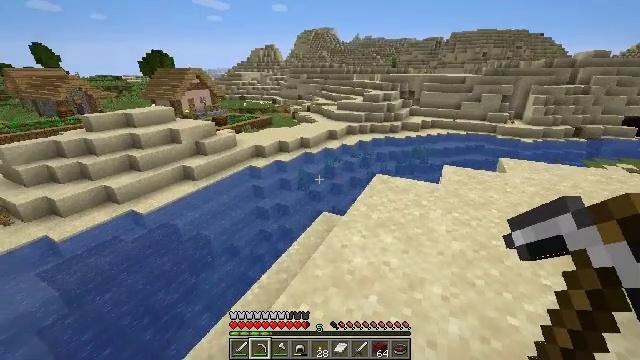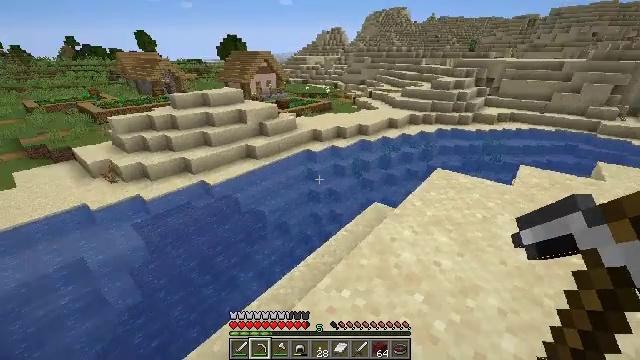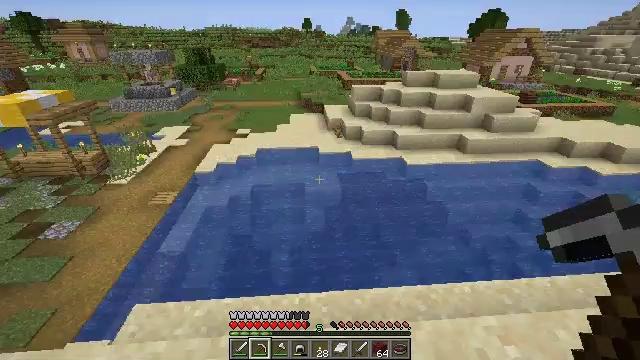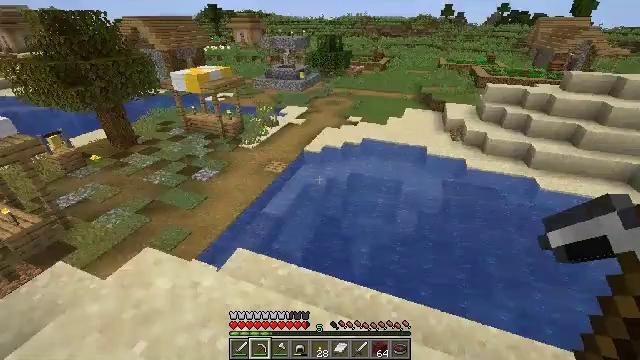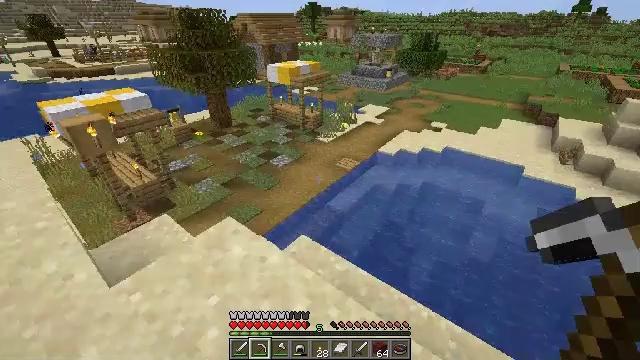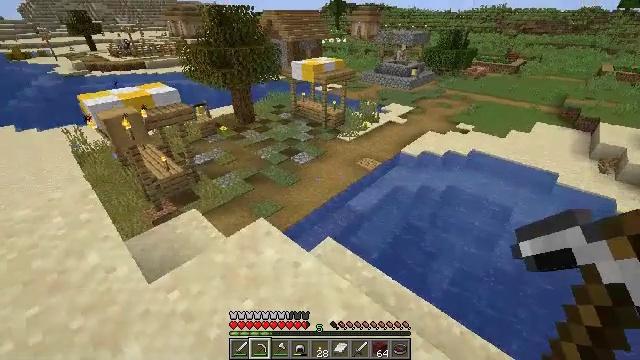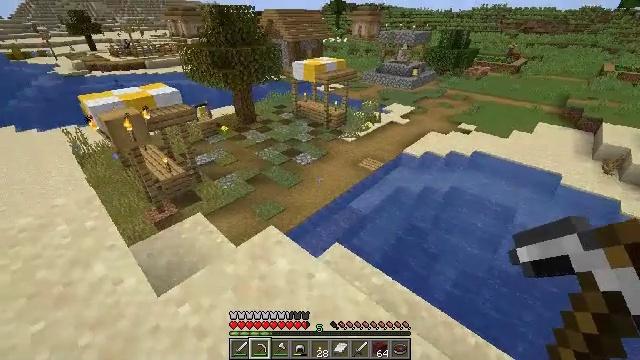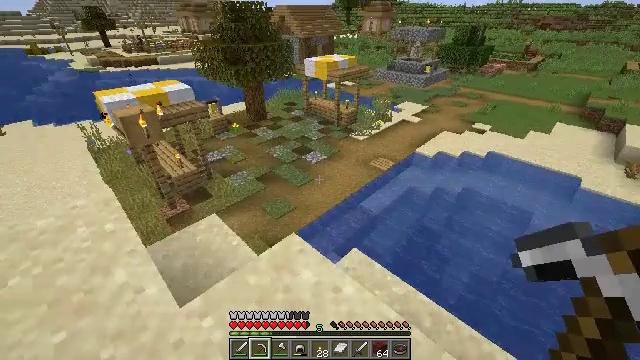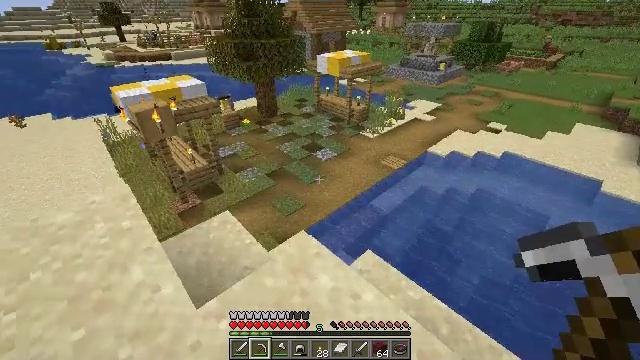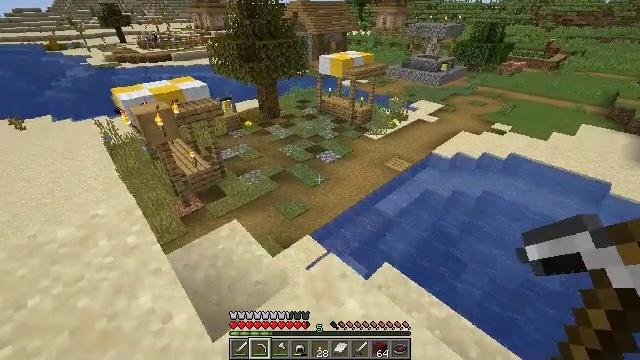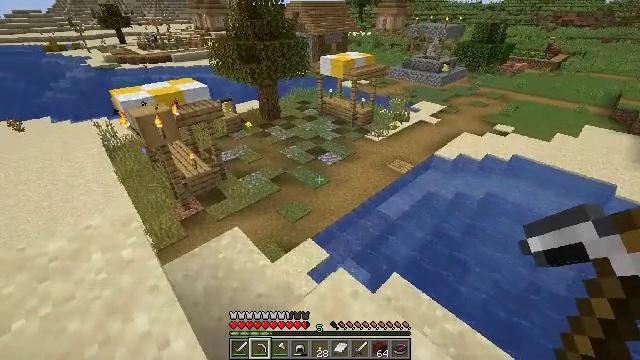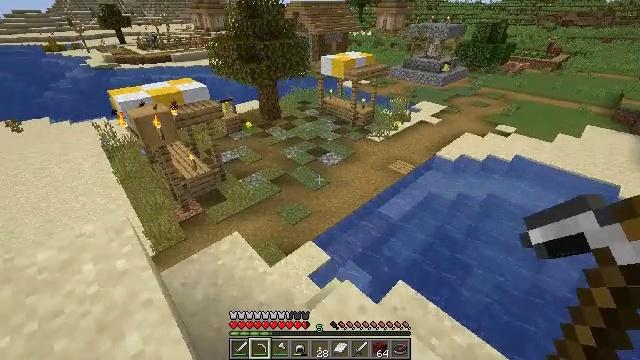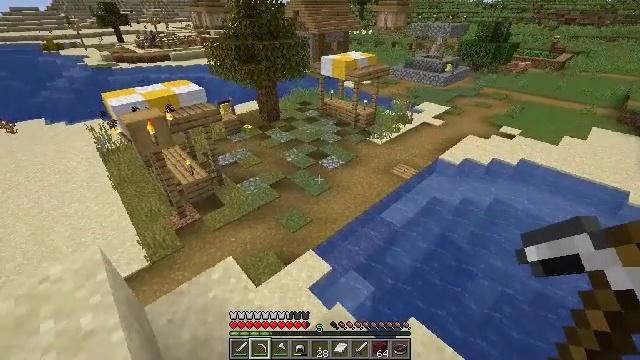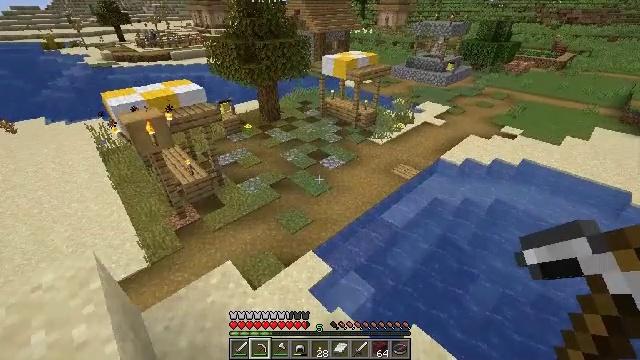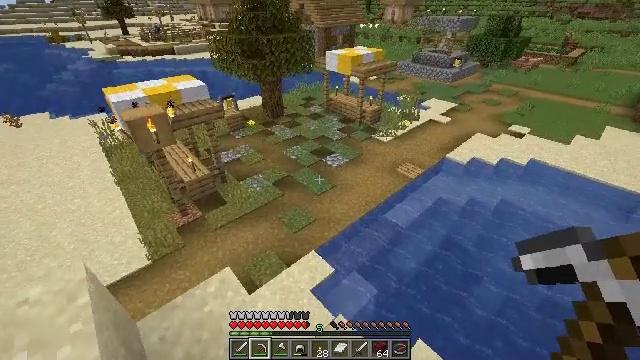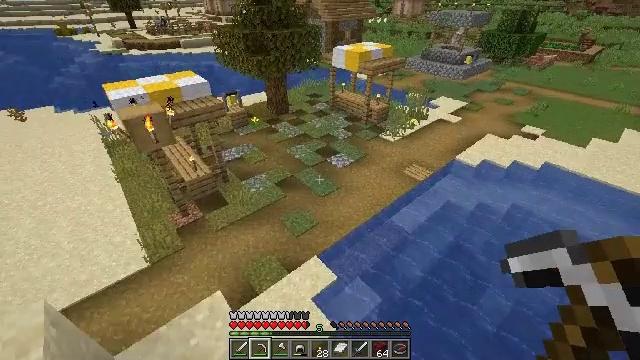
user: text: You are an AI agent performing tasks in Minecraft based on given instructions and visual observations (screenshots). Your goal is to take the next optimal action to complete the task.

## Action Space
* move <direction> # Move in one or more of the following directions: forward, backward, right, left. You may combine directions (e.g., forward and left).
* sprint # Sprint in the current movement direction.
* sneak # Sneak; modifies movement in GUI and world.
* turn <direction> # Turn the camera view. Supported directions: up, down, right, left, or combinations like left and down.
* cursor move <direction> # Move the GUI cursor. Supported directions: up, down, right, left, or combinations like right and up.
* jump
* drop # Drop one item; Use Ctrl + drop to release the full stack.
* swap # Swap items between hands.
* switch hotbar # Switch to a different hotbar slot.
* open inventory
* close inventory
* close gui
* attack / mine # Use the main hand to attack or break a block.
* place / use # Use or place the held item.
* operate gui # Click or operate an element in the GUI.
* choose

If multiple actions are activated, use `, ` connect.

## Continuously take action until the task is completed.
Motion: motion action
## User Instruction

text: Break the smooth stone to collect it.
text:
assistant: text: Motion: turn left and down
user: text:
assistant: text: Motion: turn left and down
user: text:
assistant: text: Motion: turn left and down
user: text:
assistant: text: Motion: move left, turn left
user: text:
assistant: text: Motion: move forward and move left, turn left
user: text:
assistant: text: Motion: move forward and move left
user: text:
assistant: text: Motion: move forward and move left, turn left
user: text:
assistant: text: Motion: move forward and move left, turn left
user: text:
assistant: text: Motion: move forward
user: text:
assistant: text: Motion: move forward
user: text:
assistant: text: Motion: move forward
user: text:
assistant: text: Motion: move forward
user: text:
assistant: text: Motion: move forward
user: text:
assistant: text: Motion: move forward
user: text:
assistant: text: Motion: move forward, turn left and down
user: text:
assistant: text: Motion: move forward, turn left and down
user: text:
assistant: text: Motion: move forward, turn left and down
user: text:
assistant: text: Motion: move forward, turn left and down
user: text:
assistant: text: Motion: move forward, turn left
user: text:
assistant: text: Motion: move forward, turn left
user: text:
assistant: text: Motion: move forward, turn left
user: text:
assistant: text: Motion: no_op
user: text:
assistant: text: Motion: turn right
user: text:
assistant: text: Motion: turn right
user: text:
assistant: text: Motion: no_op
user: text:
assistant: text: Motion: no_op
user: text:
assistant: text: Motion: no_op
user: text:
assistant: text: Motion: no_op
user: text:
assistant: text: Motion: no_op
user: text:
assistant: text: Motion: no_op